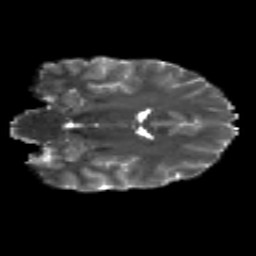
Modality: T2w
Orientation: coronal
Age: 20
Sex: male
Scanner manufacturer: siemens
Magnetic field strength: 3 T
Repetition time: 8.8 s
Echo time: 0.085 s